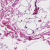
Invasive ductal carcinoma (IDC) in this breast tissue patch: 0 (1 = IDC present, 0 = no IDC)